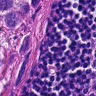
Metastatic tissue present: yes